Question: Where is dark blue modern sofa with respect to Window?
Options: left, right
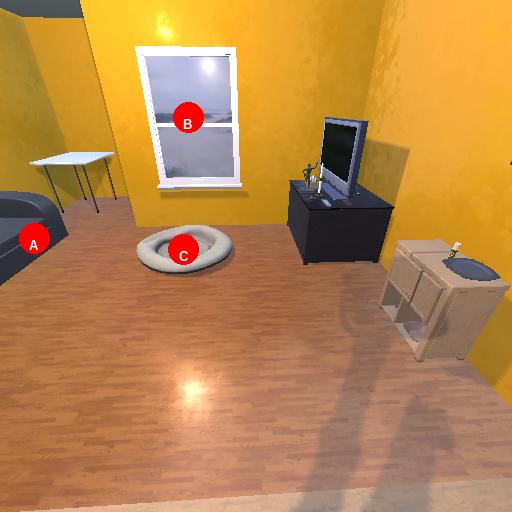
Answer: left